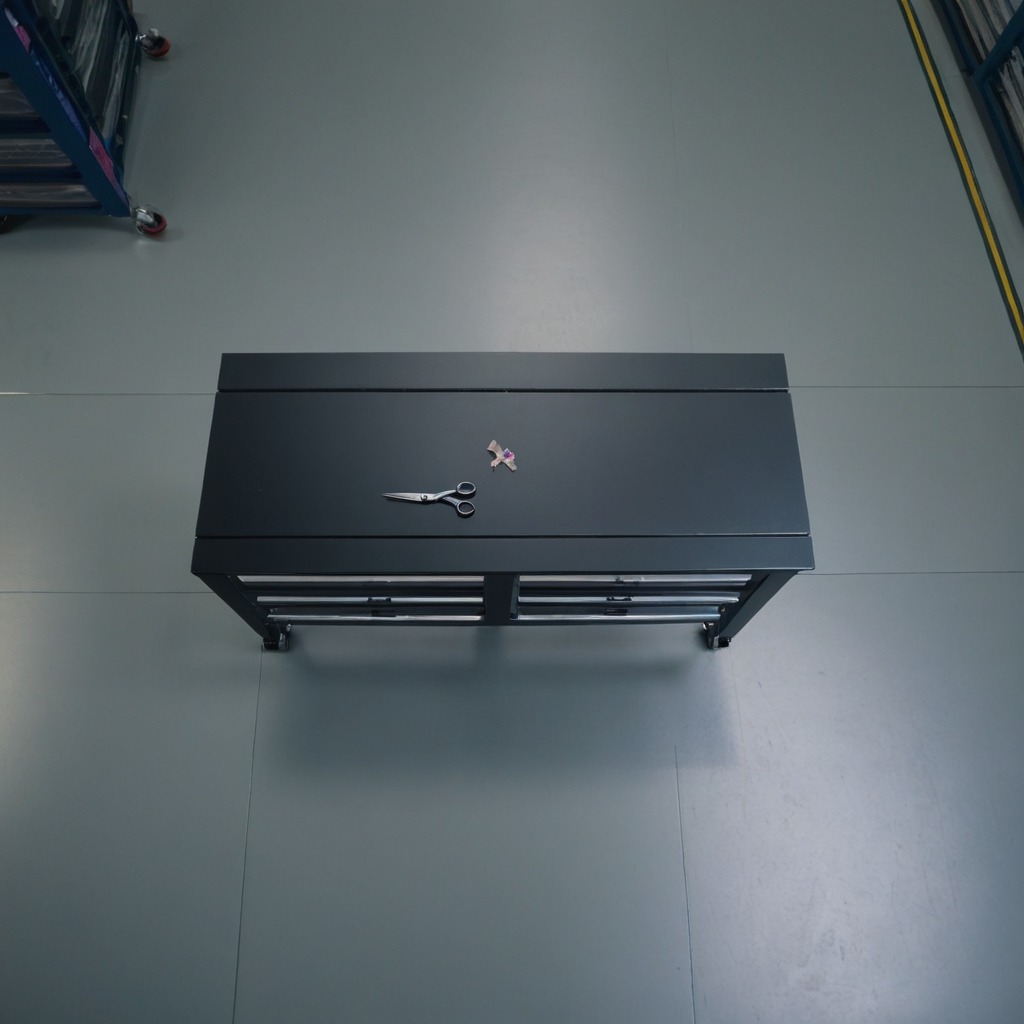
A scissor lies on the toolbox surface.